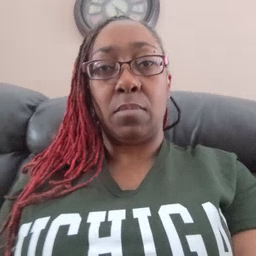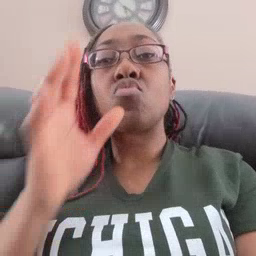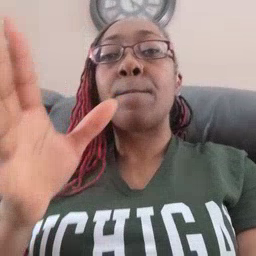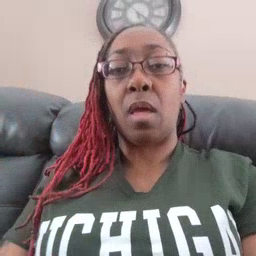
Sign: grandma